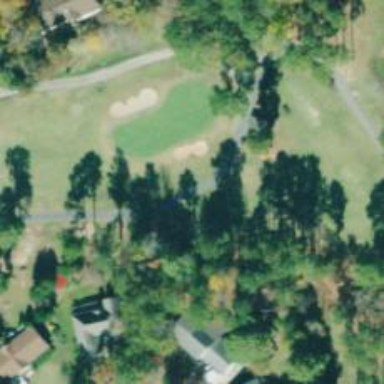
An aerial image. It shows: Pathway for golfing.